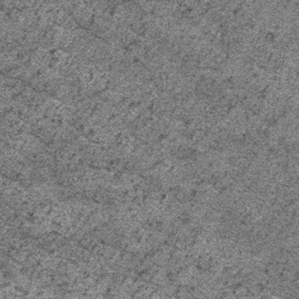
Label: frost